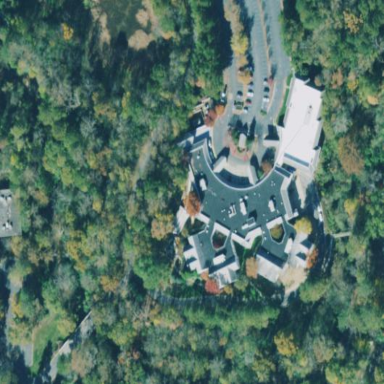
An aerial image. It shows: Hospital building.